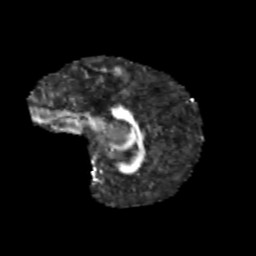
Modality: FA
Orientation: sagittal
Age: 10
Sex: female
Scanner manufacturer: siemens
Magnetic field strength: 3 T
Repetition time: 3.8 s
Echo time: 0.07 s